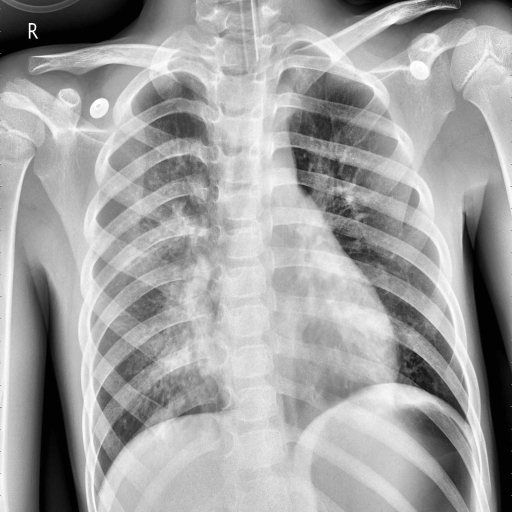
Finding: PNEUMONIA